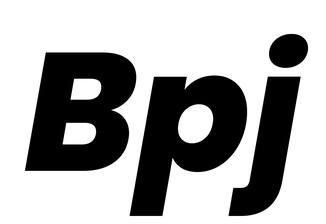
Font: Poppins-ExtraBoldItalic